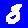
Digit: 3